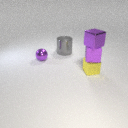
small yellow metal cube to the right of large gray metal cylinder